Interaction volume radius: 5 \u00c5
Interaction volume height: 20 \u00c5
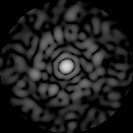
Disorder parameter: 0.8215